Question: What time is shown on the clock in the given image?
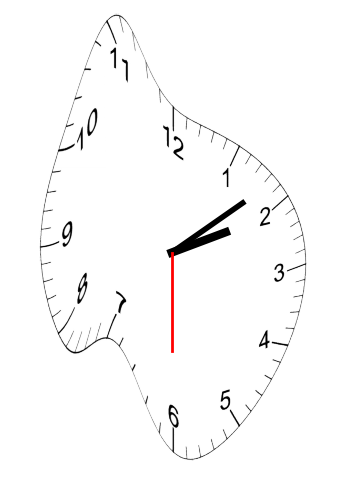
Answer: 02:08:30